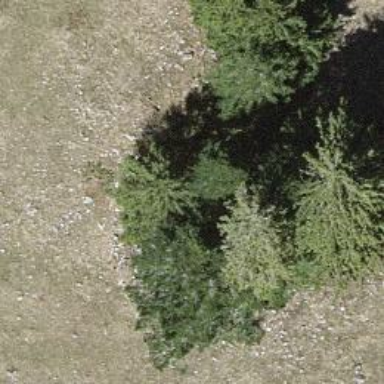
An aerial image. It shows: Needle-leaved tree in natural setting.